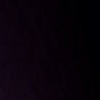
Label: space